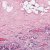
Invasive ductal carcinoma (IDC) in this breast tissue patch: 1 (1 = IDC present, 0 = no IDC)